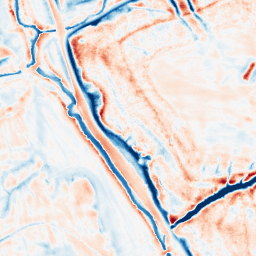
Category: edge_preserving
Decomposition family: bilateral
Decomposition parameters: d: 21
sigma_color: 100
sigma_space: 50
Upsampling method: cubic_catmull_rom
Upsampling parameters: scale: 2
Upsampling scale: 2